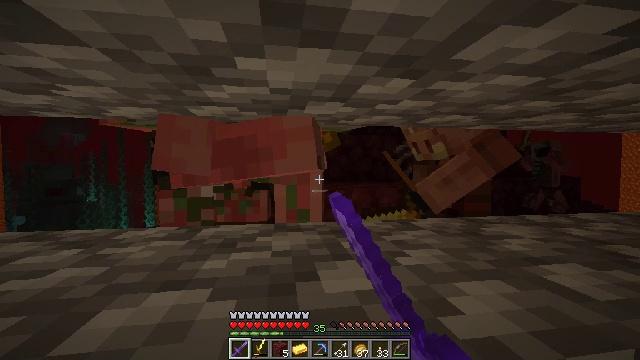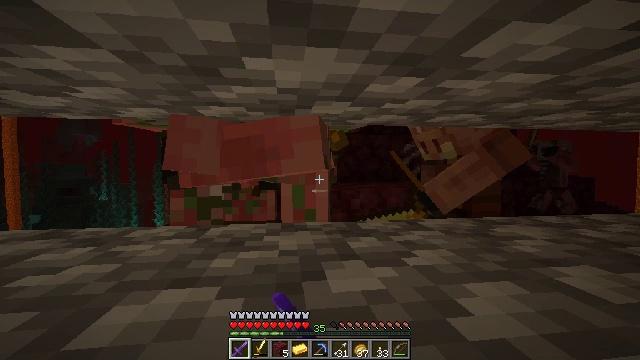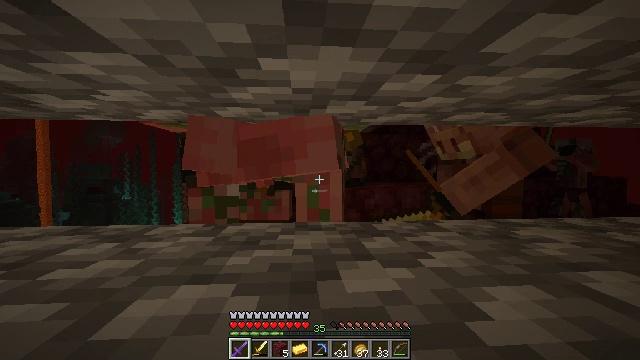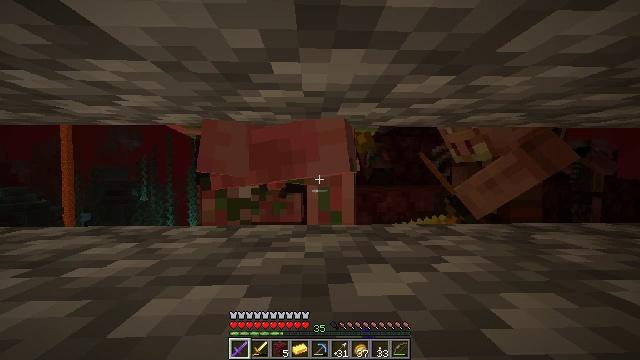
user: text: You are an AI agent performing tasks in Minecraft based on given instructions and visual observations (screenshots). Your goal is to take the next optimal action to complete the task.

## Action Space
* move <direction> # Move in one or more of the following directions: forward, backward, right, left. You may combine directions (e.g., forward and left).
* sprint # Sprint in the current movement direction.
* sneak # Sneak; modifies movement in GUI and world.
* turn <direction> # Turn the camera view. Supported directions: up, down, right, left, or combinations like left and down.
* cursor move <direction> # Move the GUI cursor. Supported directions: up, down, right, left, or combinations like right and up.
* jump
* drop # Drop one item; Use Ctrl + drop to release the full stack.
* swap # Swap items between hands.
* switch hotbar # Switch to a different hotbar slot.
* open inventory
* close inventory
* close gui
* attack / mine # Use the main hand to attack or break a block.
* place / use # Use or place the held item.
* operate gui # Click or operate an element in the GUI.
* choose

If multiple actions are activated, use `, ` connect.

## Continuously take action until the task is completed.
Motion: motion action
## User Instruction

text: Kill nether mobs.
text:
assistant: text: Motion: turn left, attack / mine
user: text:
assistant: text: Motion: turn left
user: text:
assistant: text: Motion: turn left
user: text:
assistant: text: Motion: no_op